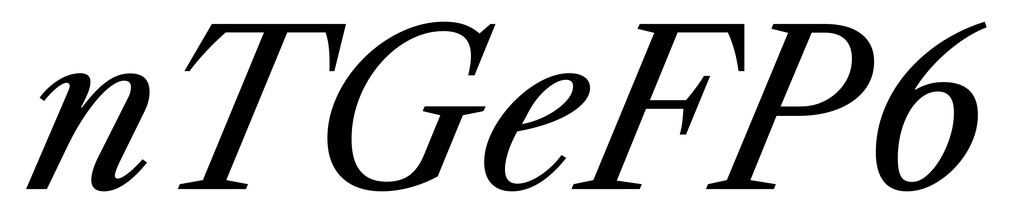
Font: LibreCaslonText-Italic_Italic